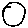
Label: circle